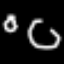
Label: octagon